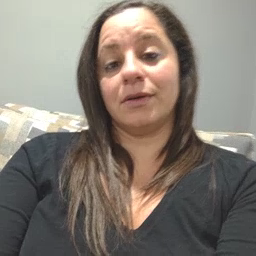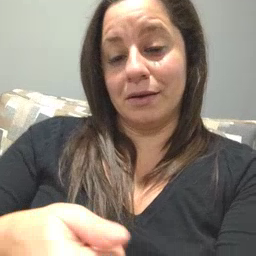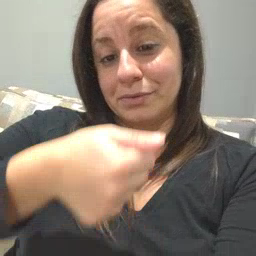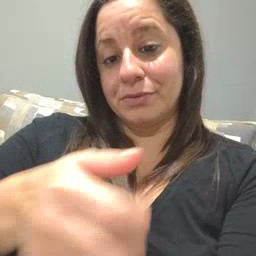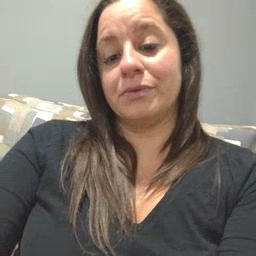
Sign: hide